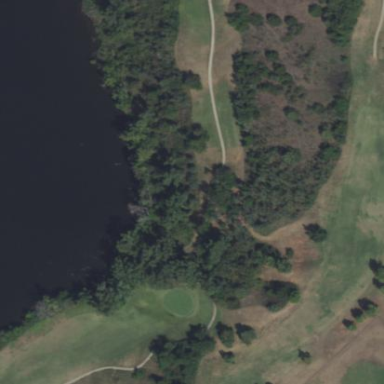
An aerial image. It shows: Golf fairway surrounded by grass.